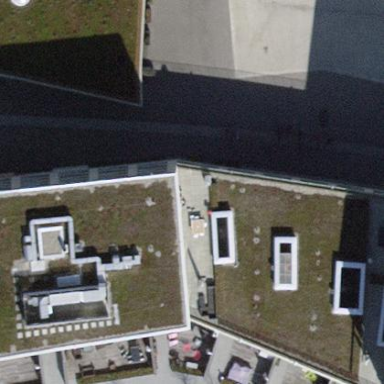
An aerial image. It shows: Part of building.